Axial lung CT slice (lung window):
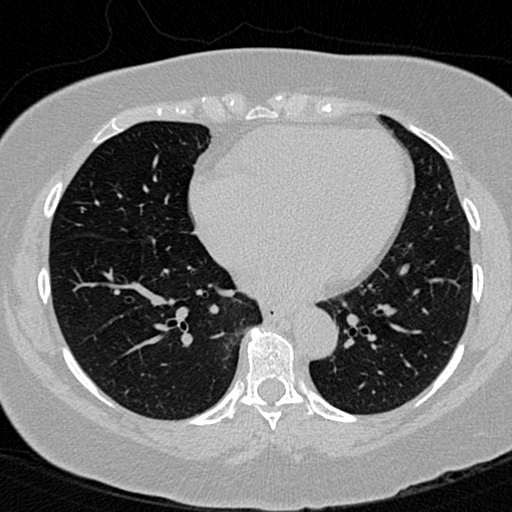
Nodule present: no